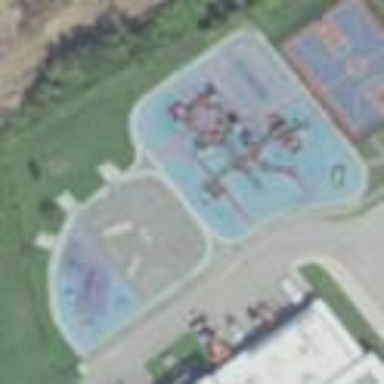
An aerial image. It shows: Asphalt playground area.